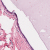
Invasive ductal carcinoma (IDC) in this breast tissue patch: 0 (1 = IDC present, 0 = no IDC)